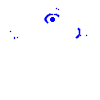
Particle: kaon